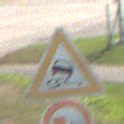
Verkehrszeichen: SchleuderOderRutschgefahr
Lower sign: UeberholverbotKraftfahrzeuge
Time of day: MorningAfternoon
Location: Outdoor (Special)
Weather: Clear
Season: NotSpecified
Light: Natural